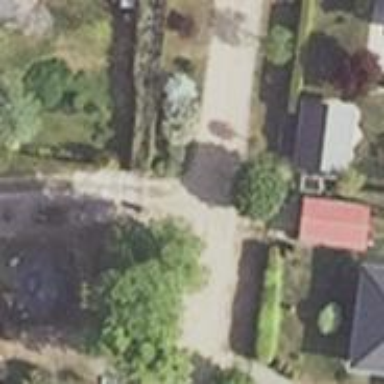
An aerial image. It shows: Gravel residential road.